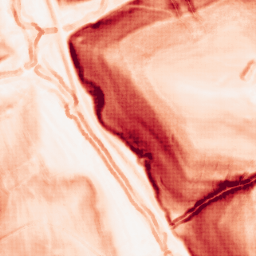
Category: morphological
Decomposition family: morphological_gradient
Decomposition parameters: size: 3
shape: disk
Upsampling method: sinc_blackman
Upsampling parameters: scale: 8
kernel_size: 16
Upsampling scale: 8